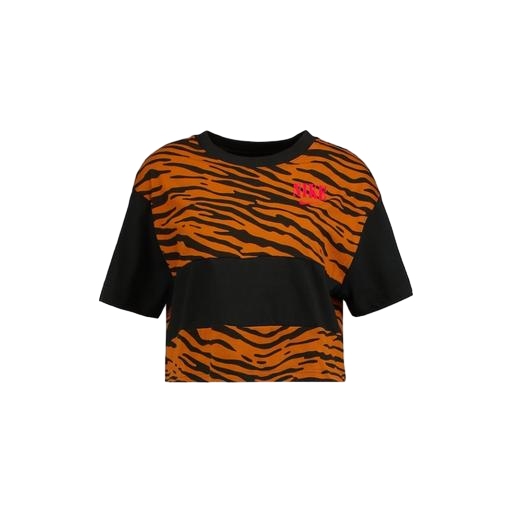
tiger t-shirt, mid t-shirt, boxy t-shirt, white background